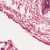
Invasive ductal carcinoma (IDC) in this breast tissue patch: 0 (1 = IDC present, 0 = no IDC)